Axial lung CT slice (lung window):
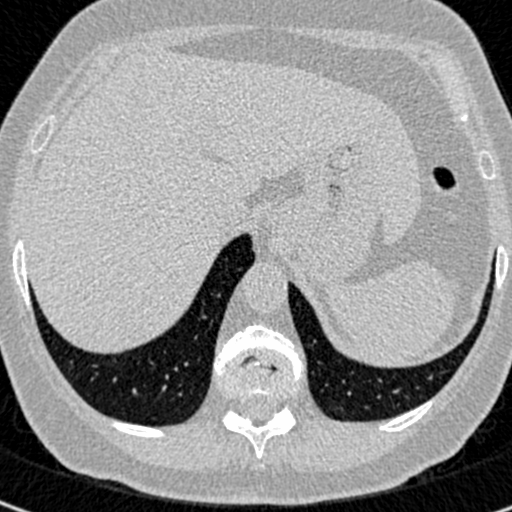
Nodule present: no